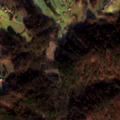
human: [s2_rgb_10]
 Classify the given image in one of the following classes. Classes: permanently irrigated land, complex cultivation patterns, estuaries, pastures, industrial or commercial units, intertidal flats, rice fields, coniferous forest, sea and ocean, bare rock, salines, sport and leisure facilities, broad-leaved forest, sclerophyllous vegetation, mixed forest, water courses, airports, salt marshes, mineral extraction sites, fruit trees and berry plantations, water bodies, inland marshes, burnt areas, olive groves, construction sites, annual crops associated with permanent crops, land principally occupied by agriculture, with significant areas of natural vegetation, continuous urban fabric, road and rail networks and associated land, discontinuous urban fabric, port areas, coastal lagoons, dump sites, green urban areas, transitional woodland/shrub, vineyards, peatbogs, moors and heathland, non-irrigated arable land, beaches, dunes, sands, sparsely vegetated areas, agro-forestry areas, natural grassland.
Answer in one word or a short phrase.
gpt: non-irrigated arable land, complex cultivation patterns, broad-leaved forest